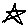
Label: star